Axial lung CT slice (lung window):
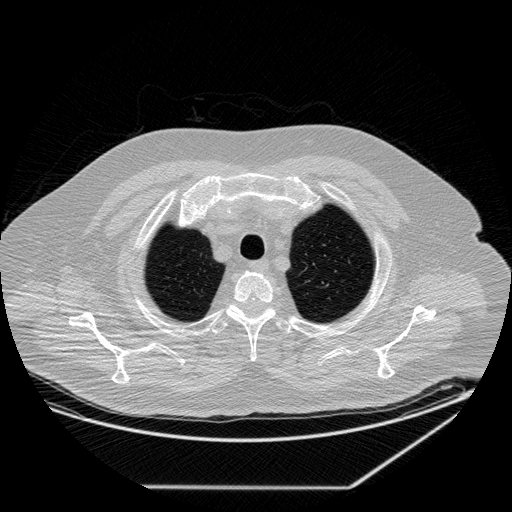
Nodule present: no